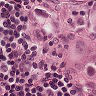
Metastatic tissue present: yes